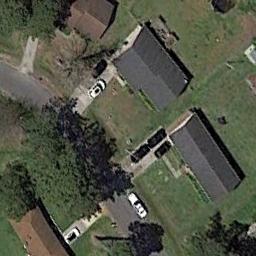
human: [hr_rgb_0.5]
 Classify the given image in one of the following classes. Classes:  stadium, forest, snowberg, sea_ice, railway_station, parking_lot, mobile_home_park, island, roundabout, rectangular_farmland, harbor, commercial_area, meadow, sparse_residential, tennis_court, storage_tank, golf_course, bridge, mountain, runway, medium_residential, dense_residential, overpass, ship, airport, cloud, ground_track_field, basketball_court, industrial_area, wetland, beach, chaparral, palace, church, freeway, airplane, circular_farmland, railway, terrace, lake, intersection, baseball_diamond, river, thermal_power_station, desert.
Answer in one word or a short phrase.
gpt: medium_residential